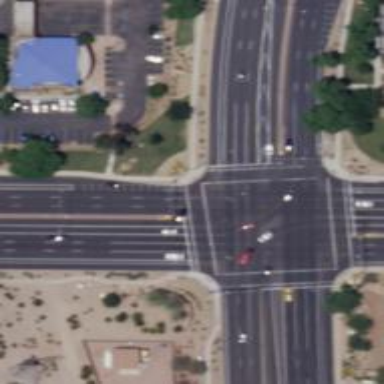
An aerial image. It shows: Solid stop line on the road.